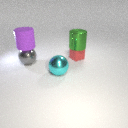
large purple rubber cylinder above large gray metal sphere